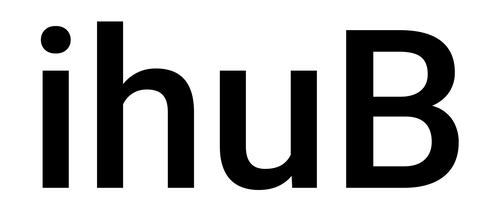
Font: Roboto_Medium